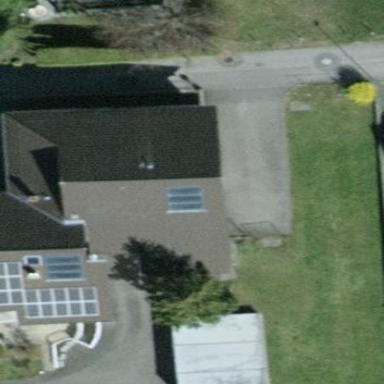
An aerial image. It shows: Semidetached house with gabled roof.